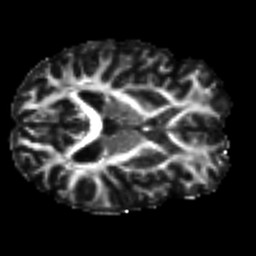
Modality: FA
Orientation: axial
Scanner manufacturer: siemens
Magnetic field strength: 3 T
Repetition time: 9.6 s
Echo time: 0.077 s